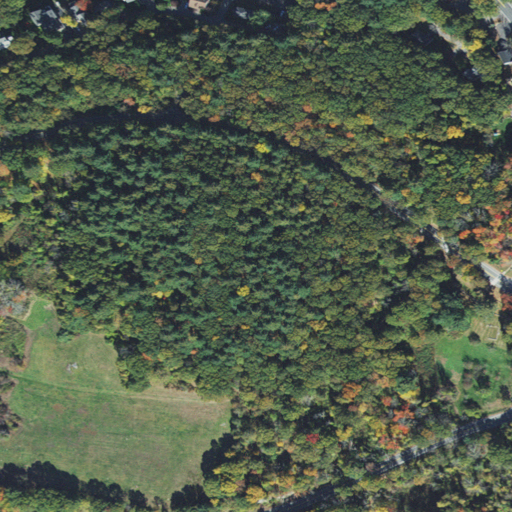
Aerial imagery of mountain in Massachusetts named Fiske Hill containing deciduous forest, open development, low intensity development, evergreen forest, mixed forest, pasture, and medium intensity development